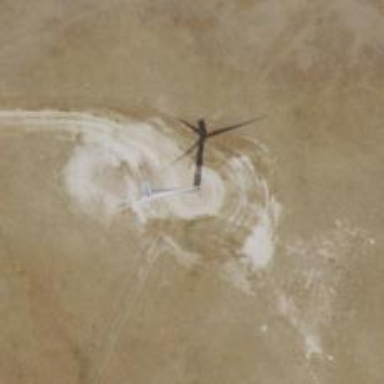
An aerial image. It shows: Wind generator powered by wind turbine.